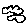
Label: cloud